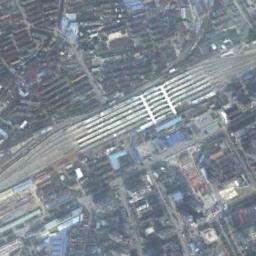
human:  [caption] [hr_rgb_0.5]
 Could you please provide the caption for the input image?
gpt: A well-equipped railway station in a crowded city .

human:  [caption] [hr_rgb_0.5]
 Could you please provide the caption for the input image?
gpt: The railway station has some railways and trains and the railway station is surrounded by lots of other buildings .

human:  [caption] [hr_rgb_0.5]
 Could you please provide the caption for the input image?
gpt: Many buildings of different shapes and sizes are beside the railway station .

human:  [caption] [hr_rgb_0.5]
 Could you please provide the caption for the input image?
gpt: The railway station is next to some buildings and trees .

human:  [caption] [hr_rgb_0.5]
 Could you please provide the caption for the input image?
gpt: There are many buildings around the railway station .